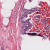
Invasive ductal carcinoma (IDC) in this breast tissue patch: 0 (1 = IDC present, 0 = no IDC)